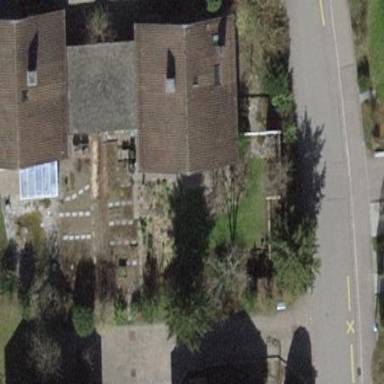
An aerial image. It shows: Detached building with gabled tile roof.